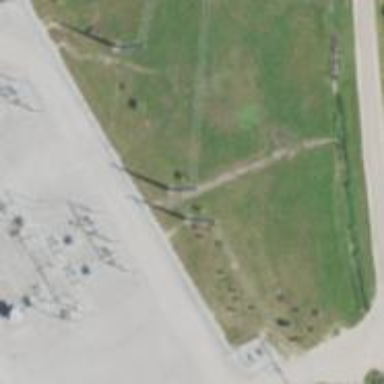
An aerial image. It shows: Power pole.